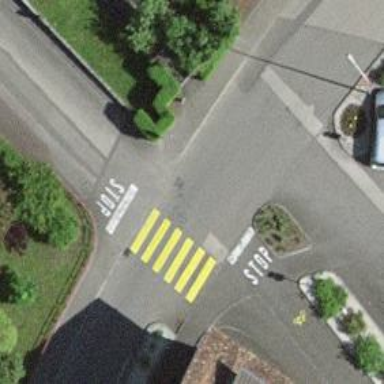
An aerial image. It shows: Zebra crossing on the road.